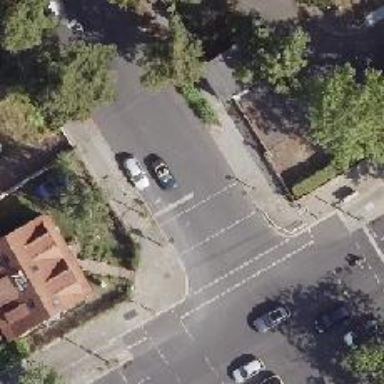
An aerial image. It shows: Road with traffic signals.